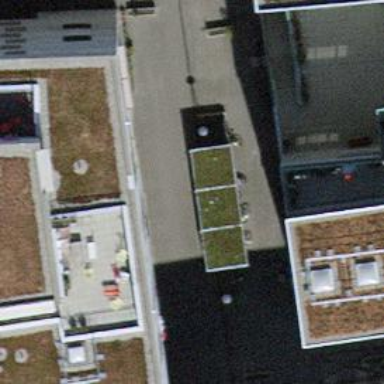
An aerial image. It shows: Rack for bicycle parking.